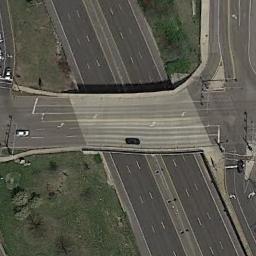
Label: overpass